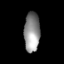
Tissue: skin
Cell type: Others
Senescence score: 0.7733
Nuclear area (px): 611
Mean DAPI intensity: 144.802